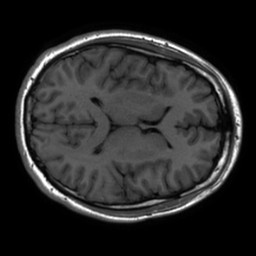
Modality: inplaneT1
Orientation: axial
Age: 18
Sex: male
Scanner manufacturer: ge
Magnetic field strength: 3 T
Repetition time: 2.297 s
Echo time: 0.02273 s